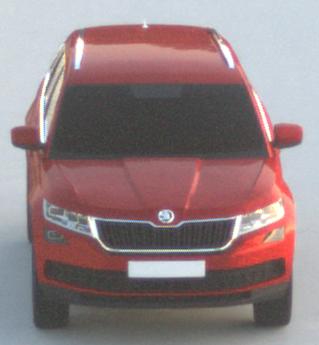
Make: Skoda
Model: Kodiaq 1.4 TSI
Detailed model: Kodiaq
Model produced from: 2017/03
Model produced until: 2018/05
Doors: 5
Color: red
Road condition: dry road
Daytime: sunrise or sunset
Contrast: low contrast